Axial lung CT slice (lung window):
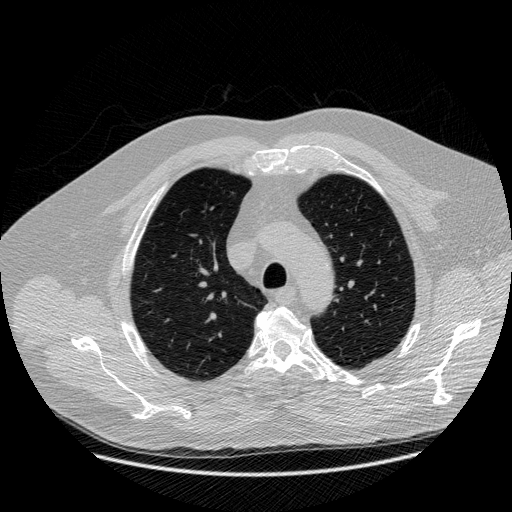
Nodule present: no